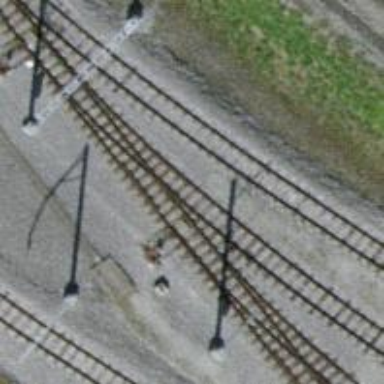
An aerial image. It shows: Railway switch.